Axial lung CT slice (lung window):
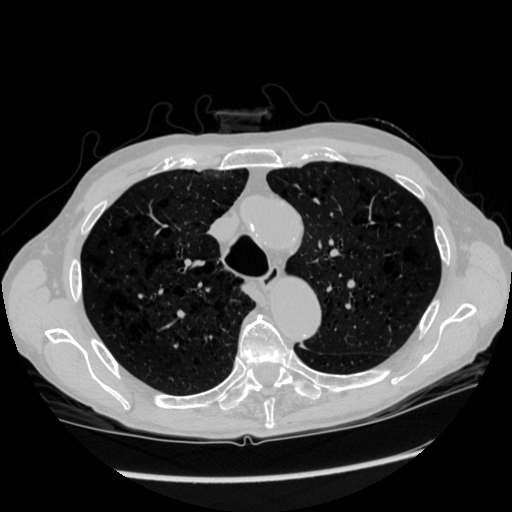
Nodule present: no